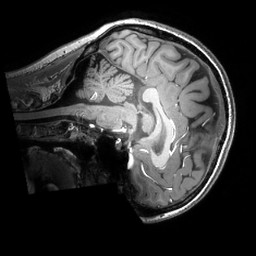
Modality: T1w
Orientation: sagittal
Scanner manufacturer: philips
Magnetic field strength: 7 T
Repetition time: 0.008 s
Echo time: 0.001974 s